Question: I have a database table with records like the picture:
So each record contains columns related to points of the project lifecycle. I need to categorize those columns in order to know how many columns are 'completed' or 'In Progress' or 'Not started'
I want the output to be organized in a simple table.

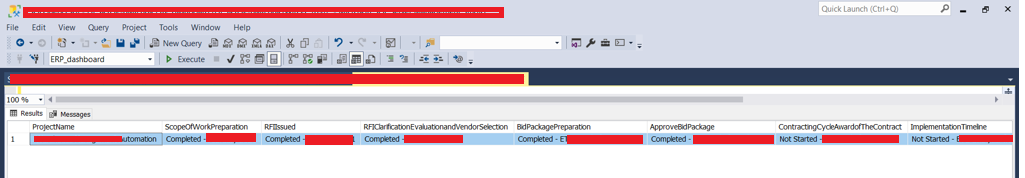
Answer: Something like this:
'''
DROP TABLE IF EXISTS projects;
CREATE TABLE projects(id int primary key, column1 varchar(20),column2 varchar(20),column3 varchar(20));
INSERT INTO projects VALUES( 1,'Completed','Not Started','Completed');
INSERT INTO projects VALUES( 2,'Completed','Not Started','Completed');
INSERT INTO projects VALUES( 3,'Completed','Not Started','In Progress');
select
id,
count(CASE WHEN left(c,9)='Completed' THEN 1 END) as 'Competed',
count(CASE WHEN left(c,11)='In Progress' THEN 1 END) as 'In Progress',
count(CASE WHEN left(c,11)='Not Started' THEN 1 END) as 'Not Started'
from (
SELECT id,Column1 as C from projects
union all
SELECT id,Column2 from projects
union all
SELECT id,Column3 from projects
) x
group by id;
'''
output:
'''
id Competed In Progress Not Started
----------- ----------- ----------- -----------
1 2 0 1
2 2 0 1
3 1 1 1
'''
<URL>
<URL>